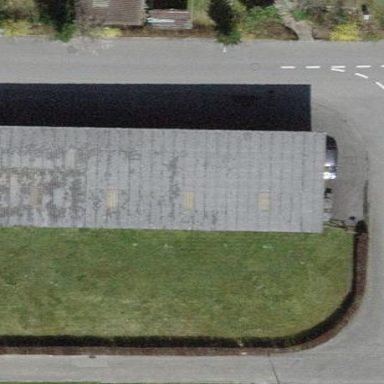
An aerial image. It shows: Shed.